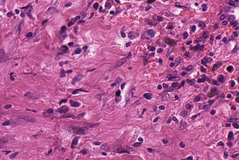
Tumor epithelial tissue: no
Tumor-associated stroma tissue: yes
Normal tissue: no